Question: The title explains a-lot of the issue. I am an unable to get the text to overlay the image. I wish to have the text in the centre of image inside the div I've put it in.
CSS:
'''
@charset "UTF-8";
#main-page-content {
max-width:960px;
margin:auto;
max-height: 500px;
position: relative;
}
#bitcoin-price-space {
width: 960px;
padding-top:20px;
height: 40px;
margin:auto;
}
.bitcoin-price-content {
position: relative;
width: 100%; /* for IE 6 */
}
h2 {
position: absolute;
top: 0px;
right: 100;
width: 100%;
}
'''
HTML (Sorry about how this is formatted):
'''
<div id="bitcoin-price-space">
</div>
<div id="main-page-content">
<table align="center" width="960px" border="0">
<tbody>
<tr>
<div class="bitcoin-price-content"> <td align="center">
<img src="data/design/images/buy-bitcoins.png" width="80%" height="275" align="center" onMouseOver="this.src='data/design/images/buy-bitcoins-hover.png'"
onMouseOut="this.src='data/design/images/buy-bitcoins.png'"alt=""/></td>
<h2 align="right">Test</h2>
</div>
<td background=align="center"><img src="data/design/images/sell-bitcoins.png" width="80%" height="275" align="center" onMouseOver="this.src='data/design/images/sell-bitcoins-hover.png'" onMouseOut="this.src='data/design/images/sell-bitcoins.png'" alt="" id="bitcoin-sell-image"/></td>
</tr>
</tbody>
</table>
</div>
'''
Result of the above code:

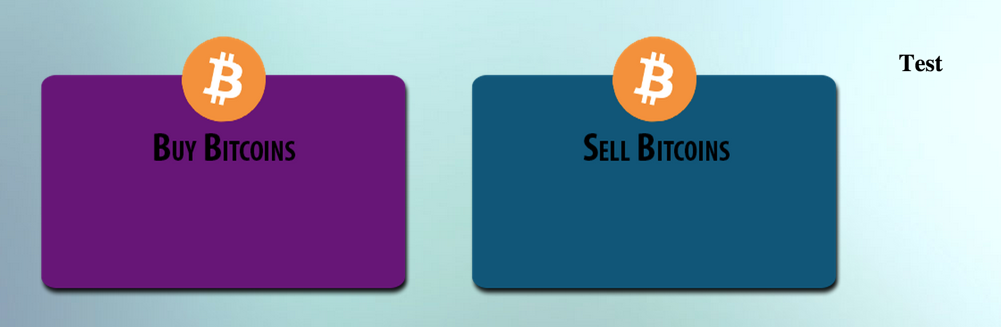
Answer: No tables, only 1 image the rest is CSS version. The hover effect is also handled by CSS. It isn't exactly what you started with but should give you something to think about.
'''
.bitcoin-transaction
{
width:900px;
padding:0 30px;
}
.bitcoin-transaction>div
{
height:310px; /*Height + Margin*/
width:384px; /*0.8 * 960 / 2 */
margin-left:auto;
margin-right:auto;
margin-top:35px;
border:solid 2px #000;
border-radius: 10px;
box-sizing: border-box;
float:left;
text-align:center;
-webkit-box-shadow: 10px 10px 13px -7px rgba(34,34,34,1);
-moz-box-shadow: 10px 10px 13px -7px rgba(34,34,34,1);
box-shadow: 10px 10px 13px -7px rgba(34,34,34,1);
position:relative;
padding-top:32px;
}
.bitcoin-transaction>div:hover
{
-webkit-box-shadow: 7px 7px 10px -5px rgba(34,34,34,1);
-moz-box-shadow: 7px 7px 10px -5px rgba(34,34,34,1);
box-shadow: 7px 7px 10px -5px rgba(34,34,34,1);
}
.bitcoin-transaction .sell
{
float:left;
background-color:#F00;
}
.bitcoin-transaction .sell:hover
{
background-color:#F33;
}
.bitcoin-transaction .buy
{
float:right;
background-color:#0F0;
}
.bitcoin-transaction .buy:hover
{
background-color:#3F3;
}
.bitcoin-transaction>div:hover:before
{
transform:rotate(15deg);
}
.bitcoin-transaction>div:before /*bitcoin logo*/
{
transform:rotate(30deg);
transition: all 0.5s ease-out;
position:absolute;
top:-32px;
left:160px;
height:64px;
width:64px;
content: url("data:image/png;base64,iVBORw0KGgoAAAANSUhEUgAAAEAAAABACAYAAACqaXHeAAAAGXRFWHRTb2Z0d2FyZQBBZG9iZSBJbWFnZVJlYWR5ccllPAAAAyFpVFh0WE1MOmNvbS5hZG9iZS54bXAAAAAAADw/eHBhY2tldCBiZWdpbj0i77u/IiBpZD0iVzVNME1wQ2VoaUh6cmVTek5UY3prYzlkIj8+IDx4OnhtcG1ldGEgeG1sbnM6eD0iYWRvYmU6bnM6bWV0YS8iIHg6eG1wdGs9IkFkb2JlIFhNUCBDb3JlIDUuNS1jMDE0IDc5LjE1MTQ4MSwgMjAxMy8wMy8xMy0xMjowOToxNSAgICAgICAgIj4gPHJkZjpSREYgeG1sbnM6cmRmPSJodHRwOi8vd3d3LnczLm9yZy8xOTk5LzAyLzIyLXJkZi1zeW50YXgtbnMjIj4gPHJkZjpEZXNjcmlwdGlvbiByZGY6YWJvdXQ9IiIgeG1sbnM6eG1wPSJodHRwOi8vbnMuYWRvYmUuY29tL3hhcC8xLjAvIiB4bWxuczp4bXBNTT0iaHR0cDovL25zLmFkb2JlLmNvbS94YXAvMS4wL21tLyIgeG1sbnM6c3RSZWY9Imh0dHA6Ly9ucy5hZG9iZS5jb20veGFwLzEuMC9zVHlwZS9SZXNvdXJjZVJlZiMiIHhtcDpDcmVhdG9yVG9vbD0iQWRvYmUgUGhvdG9zaG9wIENDIChXaW5kb3dzKSIgeG1wTU06SW5zdGFuY2VJRD0ieG1wLmlpZDoyMEY4RjU4RjU1RTMxMUUzQTQyQkJGQjhCRDQ4MUU2QSIgeG1wTU06RG9jdW1lbnRJRD0ieG1wLmRpZDoyMEY4RjU5MDU1RTMxMUUzQTQyQkJGQjhCRDQ4MUU2QSI+IDx4bXBNTTpEZXJpdmVkRnJvbSBzdFJlZjppbnN0YW5jZUlEPSJ4bXAuaWlkOjIwRjhGNThENTVFMzExRTNBNDJCQkZCOEJENDgxRTZBIiBzdFJlZjpkb2N1bWVudElEPSJ4bXAuZGlkOjIwRjhGNThFNTVFMzExRTNBNDJCQkZCOEJENDgxRTZBIi8+IDwvcmRmOkRlc2NyaXB0aW9uPiA8L3JkZjpSREY+IDwveDp4bXBtZXRhPiA8P3hwYWNrZXQgZW5kPSJyIj8+97FYDgAAI0hJREFUeNrEe2mwJWd53tN9+uzr3de5986+axZJI2lGAiHEDLKBYGxjEicEUziplPmRpFwhJLGDUw6xYxeuAhsb2VUB2WaVsQ1CERIWQpbQCJgZaXbNcme7+3L2fenO875fn1kkgR0QyYXWndvndPf3vcvzPs/7fW194WNr8cN+bNtCo9HSAxbQbLb1vOt68DwP4VAQbbeDoOOg3e6g03H5mYtIOKT/bnXasCxrh+d27rHlN7ABnruGVw/yazELnnzOe/EfwIrrecv89yX+dcqzrJfC4dALTiCwGpLntFr6TF4g/9cxyE80EtJx8n4oV5qoN1s6nqXVEhzHxobJAf4d0PG83o+DN+xHp6MDazSbB/nXexzbegsHsQkeR6yzlAnYsHk4AQd2IEAr8xp+5rY7Kbfjrut0Ond1eA8ZcL1Wq7TanReCQed/RyLhr0bD4cueOqDzho36JzaAeFAm3+60Bzqd9gdDocC/CAUD2z26hL4CB45kMol4PIZYLIpoNAp6lp6LwInF4IbDjCIXzVoN1UIB1VwB5XIJpUIJhWIp3mi2Hmy13QfLpcrvl8vVr0Qj4T9LJuJPdSyXRur8fzSAZX61Wu2I2+n8ejQc+Ag8OyETj4ajGBjox0B/D/p6e5BOZxBPxOFw0hCvMwIYl4D8HY6YG7WZXvU647iMeqWCPI2xvLyCleVlHqvI5vJWtdF8b4NHrVb/Lg3732mIxx2G+08SEc6PO3vJedtqfTgeC38Ebmdc7DE41I+hoWGMjgxjeKgPgWiY8cpP2q6GuqaCWE7SscrJcqKeR9wQT8ocJL5tsUsQw6kxDE+Mo12rqiGWFlewOL+A2dk5FCv1/Uyzbywu1Z/o68v8bjoVf6bV6kiW/XQNIMMX7Gm1W5vi0fCXYtHQ7mazgUxPEls3r8faqUlEMr3QGTaqcOs1XhSELd52gvR+2ESAAhiPOgG2VTcGEEPRSBIcXpufMSUkuwL8/sjoKEam1qNTqeLS5cu48MormJ2fF9B7+8LiyttLpcofjYwMfJhYQRBs/l8ZIPAL9/f8yPwWMJLD4uCa9Hq73X5/Jh1/MhIKjNJ52LJlA/YfuBOj69bQix7a9QYC4u1QCBYnbdmcfIiTdnxbt1lROGn5LVXCdduKFZbl6QH9bevkFVh5ym0xPRpNOMSL3jVrMDU2qpBbq5YQ4qTLldq+XL54MBgMPW3bTl4urdSaWh16M3GOxzYV5MeNAEFtLXPt9u/19SR/XTyWiCWw787bMbp+El6jgUq2ClYdhINBk9cEOtAYEO96th/fLZmNWMFMlE8P2kEDJ8QOrQYetFp4nkzeZgQ4vC8rh0ZGA95qjYYI4fYDd2N0dARHjxxlRbGQLVT2Lywun0qmUr+USsQfs6w3KAVk8s1Wk0Nqf5qe/zedTgtjwyN40733IpxKoF1gHnMAoVAYAQl9LW28rczO4eTtgMn5WgMt5nNFQK5R11OWjwkWv+MEbHozhGA0xmyJ8jZBQgY/o0VsmY1tuIfnddCo8Xrix8jEJA4OjeLIiy/ilVfOivFjSyvFr/NLv2JZgc8ao/+YBhAviPUb9Fi73fxSMhl9r4TdbTt2Ys/tezmpNlrlAoJhyWv/NhyculPyXaKmXEV+JYd8No9apcYobujhEvEj0SCCNFaLExRjOE4IIR5OMAwnFEWCVaOnfwCRviF+yGfUKyZ1wChwhVa00SjXEe5J4+53vgsZOuXoiy/QEQHMLeb/V7UZmEolYx+z/oFQ+KEGCHJSNXqtXK1+OZ2O/aJYfx8nvmXPHgUoyd1grFvWAsrQEIro77qg9vwi8qtZlMo1RlBba7aUSFtCnxETdIOaoy1JLRqBwIqmJVjT5i0bqFerqJcriOXzSAxOIN4zBCtE45WymlFBpkGQ1UKdTItsOfg2RDMpvPDUtxSzrs0V/2uL7DFgBz4m6dPpXK/crwLBN/X4N7lxWMroXBRLld+Jx6P/Smjo3l07sH3fHTp5mbRFgqOhLteQaiKVhFep4+qp85g+e5Fez8H12WGTZTCXy2N1ZYXkpohKVapDiBVAzhf0fK5QRJUGDwYjLINR5Q5RpkOjVER+YRZevcTJyKRTmh5OmM8WBzD1NCSkGm3ajBQjcmlmhrjRwWquej8tPt+Tih9pd0yZfNVUmaWu+5paF2D4lsrV/bF49CMu83/Hlk24TSbPCSrARfyHcsBat4j4uYvXcPHkeWQZ7sl0DNF4nNqhxQiqYW5uDtv2HcTozn3CnFBauIbnn/givVzEXQ/+PMZ43hUgXZnHie8+wXQIqgEcEirXDiMepEtaJSyeP4Zk7xh6NmwB0lHeq2LG0WbpY0UBo2Xinvuxl0Z+4VvfwshAB1euZT9D9vh3fZnYxUq1odXsFoxrMR+vHxKq9BYnnwk4gSc8huWG9VPYd/BBE+YSS5LvAmxCXBgJHg104fvHcez5I7yugjDJj9hUNEGT96xzYisrWfQOT2J880GM73gQU1t2E7WLmJsvoofhPbrxbTz/ANas38EIqajRGhxLpdKAML3e/j6k+kaRyvShXpjD6rmjQr0ZdSPGGVJ5JBJkjK0atj54CNv27mEJTGCwN4iLlxeertbbwRhxRwBVynT3sC3c+J/NCWquet7XWNKS/QN9uPehQ3wAS5qoKanl9KAwOBUxJDo/OHwUZxj2Nj8LhhxldmJIMaj8SD5KClRKBf61wOsXyPOzVJhEc7lVucjzi8S2RZSLOYJkyxys+4IPMglbqkMkhszIGIbWbYTdqSP74nfQIh4gPCySkAaQ8htUviCGuPsd78TY1AQGeuMkl97ElZmlRx1yhlBQSuuNw3Z4Qg/OOMQJuF7nfRQt91k0xj377wWSxIhSxXhekoZlUOiqS8Fy9PAxLC5mkUjGYYDG1HfWLrREOl+vQu7r1pnXExeSkuIE4R29ZJjBvl6TdhROICbYmR5k1m9QY2dfeBqtIo0aHDC8QwBZyAhTAMkE7nrgzUzHJMaGYljN1t51dTb3DkcqT8vcX+l8mx6SQwhIuVZjZXIe7lBcrNu8Db3bWe6KkufC6W2TbwHh8h0c/8FxLC6tarmSAiCIW2EKFItlFBjeEvZylEpl6pu2r9xsrRIeH1Zj9BDojdHkvG3OVxn+TEG9X4QKUkuq4g5zPuRoGlo0RHpqikWH2PPiM2hXVzmuXpOaYkjxRjaL9OYNuO2u26k+ySDTNuYXc5+r1Ns21aqyXDmckCC4Nj9sie73O8FQUijnnv3307J8qFUxKO+2TY4FPUwffQnXri3QyHHFeTUexU0+X9CGhFBmKXkdcvoGAYq4KBT6hgEYEZWKx3yHeqE7aKk883OsCKwKnWYdNic8TtKT6e+n86MsfQFzDzrCplHS4+PITk8jf/Qw+u89yHHSYM2SskoFRRKuTTu34ezLp/icFi5cKfcurhTfPz6c/myd+adG+OxHxzX4JG+DoeBlapLJPQfux66Hfg5YWVJ+rzMUycmyU7x4FqeP/EAhQbwnk1lZWkB8YBJ7D72P5arOiGr5PN7zla6L/sFBxNO9OvgWvb8wd00V8OCwf553apIpTp8/Q45f4b2byK0uYHXhimbftp27MD45zoiLKPXV8ZBSt0ol5KcvIzyxFqntrFSsLCwvHBwd57JqZZI4/dSzeO7p57C4UkC57l3dMDU6KZki6eZI+Isl6KH3hKKRyVRPL7bfcbfh7LYJTUV81l+3lMcMH5ZI9WgO1umdakVCuYkEo2Vw0x3+g29iHSrpTF661bKWzVAkgonb7zbf6Z7nH2GG+dY3HzJeFtyolDF/dRovHX4az5DgbLttO7bt2KYCR8JYjBbkNQkatzB9gdS8B+FRirJaCTpoYaasQpt2bsH5s+cVmJenixPFcv19k6PpL1YpmByj+DoEwOC/lzCd2LQNzsAEUFgyIS9eDKguxdJF3qTRRowAI55MpELML9b8REq9TEQydFXUW9sovVv4lwKpp+lh5bM+FnqK8hL+roTt8vyN8yKFWfNHtt6Bl7/5ZTz52CNq3B07tmKgP2W6URxehKlYZ4qULp5DWOS4uLfRMWMnLjnDQ1i7aQPmZxaQilM45YofGeyNf1HElx0Ni9rCWDAUPhCJJ7B24xZjfZVlnskneqy1soDs3CxCVIGq1OhJXo4Q634fkVoal61Cnvyf4khim5Fkx5ImF28Bf05eQE2MSKIDljck0rAHxniMaG7rMy3DRt3cCpCbxa5Dv4y7D/wMjn7v+9oYEUFkxteBVKxYTw+fXUJl9qrpNsk9lO7ZCuATBM1UOsXoiUgfYXeuUN8kMtnpmA7v+yQKhkfH0TdG71cL/sXedYDKz8/R+y1EKVSgBNfW70hhGBgaIe0s4PHP/QHyrAJV4kCEk3/nP/0g+sbXkiIXbzCv3hEceepv8K2vf5P5T9rLCYugSmYGMLxmLW67817YfQNwBX8CRmO4RGe7uoD7Dr0HZ058H+fPnMXoYC+vdcwAXOFCFFPRKKqkzbG+jOlDdCtMqYrM4BBGx0awQp0i4y5Wau/v743+F1voasB2fl7ArG+QpCKeNDq+20Agw/KYp4WFBQ40ogGtodc9eCbKNOihdVMRG71xBwFS1MNPfw/nTx6DFcu8SmUlcO3SBbzwzGksTJ9CefECVi6fxMt//xge//NP4lP/7d8yT8+rEa6PQSoHvUvayFDegZmrV0msiBtSQSRS/eZoiFxBIrCxwrJIZWmwBKoTJIpHRkc0rRIMOuqR97ZZpRyGWSoUDu7z+EGmt+8mmWDyi0nOsLpG6VlBiCliuje+EewbBCaRSCLmfz48Mk4F2FJRw6e/ivC0iB0prN9IZN+xA+smhhmtNCIprTDGrz32DTz2+c/gA//xd4kNQZXOmjmWSjSkM/0KZg1GmcdnSPgrdvBzzoMTtDnWAiJD0ukKmAiRktVqoL+vB0mmXonAvZxrbSQYTgl3vYM3CURicfQO0Oqdpu9Z+MTCQyWX1QkLV+gSCMt0S3xOZ/lgb+sRj3OSiYTyeLxabPkMUOh7goPJMHeT8SgypN3lYhV7992FC5dmUZ+fQZRhi3b7luukRyiTclnX202iOP8W/WKTqwjVjRCTWkLV603TlBGhJABNFZthSezpzShBE15Qrbfusxllu4S/x5JJgkTahIvtly7h1yQkIkkD0uOTiYsRpEXFB9NuelBza1fnRmqYCgrrH+iwsspYrAyZfiI3UbzFcZQKOb2fk0heD239uqaDQ+m8oEY1q0Ed01BVOLY0YmKMb0+0iEhu5ecwEUCNEOAzejJpvVamSDK0h+LI2ipom+DkLUFmsbh86vCgNdvVisrOeCKq1hW0F8/asrKjEREwRrHMYashzOx/6Pw5GemNFqn8KsSbLH9fOnsRf//sczj+8knccd9BBPsH4DXqvpRg5aASdLOzOH3sBYyPURlyoqI8A1LFgrYSshYn2aAGqYmarFThr6H5zLCj/YsEr5NxS6FoNtvbGUH2pLS/YomE5jtNZy4UI3AyrUYFAU9aWCFRTqasyH09gxFSS6WSmPVC+Clia1q8fgiEUSoWcPYMK2HyGI2wTLwKUjPU6MEY3vOh/4A9D/wMPPIEZZJSq6U0hgbxxFc+ifzyDO7e+1btIdZIv1stUm56XBoeLkNduEyLwN4SINdU9jFNM8j0HbsG4DXDDsc4KIMWdmbC17ue22p8poAgrd95orc99bhjBa4vi5lx+gbgZyJ0JDdfT/V5FC479t6FD3w4hP7+hFkmY+VJ9QxgYv0WOP3U+NkFBTgVPky9VjCMb3zqo3j8q9/A/v0b1CglerjZ7KgjVONr9hGDHLPmqK30TrcF1MU0S9ckDZZIUHgJqQLxIEPDcQL+YA0J0dlKYEmsvjaCTdvUt2p3DcHmKGQAYaKxSOsuU7vl2sIyNu69Gxv3v91vk/t5Lr8rJbhLM34E+iWMUdcsFzFLHiIEL59dZrRNKCYErBt4rYu/QrLUJbZGBZr+got0BAxUa5fb8psibsuNOwyHjuev7erkhT/rmYCKDc80SPxDPg+YKFED8cbU/rYfBWJpTymtp8frdqWlssiK0c1s07Kus05dLr/ZYNQDcabAr338D3Hl5Rfx5Of/GCdPnEAsvJe44KlHXX84ikEyJvm74ws47+YO4I1HKTx4Xkiix/J8fk4O66/ctA2L8ju5HVmwcDumWSHI65oegjYVGKrS0fUXTvTuEgXStZXu72sW7KQhQQPUlpdRXV1GhUeZarKWXVVvWwPjpMRDmqcKXlLnJQ2pDCd33Ytf/a1PI94/hZePn0CZuOHyubJ2II6SiiBY0HZdP++tm9LQe1VGmqUnp9NxLYfKSsmETL5benQRsGWc7Rlw8SyfICnam7RxWHoExISKSql0YmSO0SDCrCiWLufcagC7bwzPfvEz+PIjX8bkVIbXBVWMifeSFDIDJFG77jyA9ftIiUsFoxQZNWJ0LE7DHprAu3/5w3jkk/8ZC0srLFRjpMT8XNt5Jg2ksSJlGQFZj2ybyDJLTow7YwxX08VuixosurKbg1pc2JJ63jLhLQaxde3fRZAXSV7LgGWy4mGZeEAqgxCebrOU8GoRoLoI/tr671BCl1EuVBEJ9pCYJNRTIq2LKzOYPv0SnvnGY3jw3T+Hd33g12BxDF6XDPH+3soc4pPrML5hJ6YvHKMQ6/NJq+0TMtMVCkhFE6hvGV7SJSZaLaRqdTRl6mSCWBKAkIUIbSiKhPUMcIiWDqXI1npTiPN3lGxRrSo3s+wbZUYGKBYOuEqgvG6yvW4ZbFP3RzA2ZmHzlq0YHx/VLSyVck2rR7lcxpXLl/DkX/01tmzdiU3kBF5XIquDBSccjIyvw4WXvwvR9CFGY8cydJm0TNvxA+IU27qRCnIQEKVXKd7vaHZZZYfhcilAq5WLFBsSBVIfWj54cEDBeAwRCWfX5JblNhVlhXNfb5Vb/vE6GyheC4QmjUKMoFQ6SQ/26z6ferpOtlrXbnCMhl5enMfZk0dpgEP+PqIbwkiwKp5Ka5irR23L71oxkmWcjGKJVM7WNHG7+4NInauMTol42ohRbOdkyfGU5Gq5VEJNjKBkxwcN8mhLev/MbV2QlBaYACLMZiiNoy7gdGfd1Qy2/SOpcFdTiCEl/4XVxanmREOkqSzj8bgvprzXZpI0cdrGk1q/uo5WYdjSbTnxaEwjWNLHk3GKf8hqc/m8grn4OBh0pm2WgpfkPpICudWsyRvPvTEx6ZzGEnwgc5GW65ZE1z+usyw/azQfzaYns5PrhxjBc01o6qAVxQ0wSVd4duaarg3s2HuPETM3h5FnSnQ+t6IOERFkdELH0GF6XfYjWdJBJpX23LYupIr6KjG9VrNZxTS5JBIOHicI2keJ8NVOpx3Lrq5g9PpDfCBkSIYoTOqyVY1GCIrHOABP8fSmMidWJbjVVlcxu7CMK9MXMTJ5m1lUubUOMjIbyOUauiYYi0Z0gUJ2mghFvnrpMuYWFvCmd/wzjG7frZT4VhohHeom5q5Ok55HlBLrNhuvc30hJk51SSrJ6K+ZyiXklobK5nPIFUq6LiCZFIs4LzpkbY1ms/kcmdHBovSvhUPDJxFChigjA8xVhznXylGp0ZK6A8Sy/Y0MnuKD5NYSI2g5V8KVq9dIwiz0D435Hrz5x9W9BNJSW1xeYSi6fsoQvpwQRjfuwn3v/hVMkS2CBtHw7eKL1DnyhPL0GVx65TjWT40rBJnUNKU6GAoglaQB6mVNByl2ItElHRYXl2joJmoNEqhgoJ6IhQ87ttZY71F64eDiwjwa8wsID1CeSlXQcmiUVCiZRonkRcmOY2l5FJIg2qjFm168cA7x4a3Y+ua3Y11+RStGLJWhglu5wVflbqvz2P+Wt2P3nfeZzq1yCooUlq1oLAmrp9dEFa9zXzV5e4jx2Wngc3/yexTGbQwO9GmTRFLI0m1FNSrFYUQSETQrNbQ9Q+kjvHeV0XZ1Zk5vJfuzUunI47FosOHI2Chvv8Ly8rAsYV++fBmbR4d8FuaPulhEmOBUZTVoViokOUltjAr3t/k9aY0LKdm2oQ+JoXFtdCg01CqvUwWbHGASkcFB06hQBupHnHhydekmsuYvgkgaDaxDu7yEz/6Pj2Dm4hns27cXNsM+YKSp7kEQATYy2K/3FeD3fAogK0tzC+c14upaBoF0IvwFwShR/UTNUL5SqT5GRH7HpctXsHnnTq0GLd0a41IO83CjiJGi5i+eR6AVNptCZAcc/1OTaGEtjkkTo1ai4qv6DQ9Lq4iCtA+eyuqY77Yvsq6fv74916SDtoyEd9hE804Vp777OB7/8z9GnkRo9+6d1ALEJIZ1nUaTXSH1ehUT42N0TpyKvmEqjPQJeR+PTrt8bVZLZrGk368N9iX+VhojIofVcnzw7/OidywSgK5cmCbv3onm0pLW+bZUAkZHuK8HETKv2soqopme643jdquOVKoX6f5R3SVidRdUuh0iWssq5VXYaJmkvIX2H62bztvG0+mM8o8a83/x3BmC4nmcP3UMl0/+gM9I4va9e1jigog4pktUJ0iXSk1eFsfYmiHtIEt10jIrjmO0zpw7j6uz82b9kuE/NBD/HO/R0oURLfe0DGvnd0hEXmZc7Tpx8jjGJieYlxFatq7b19oiI4tlJIdHKU/LqJM3hJgWASknrN/JegdHv/1X2nCUawRpZblNSlshX8VbDhEbbt+vPcf83DU89vAfEONcHHrXIazbu19XovKzV/HVP/wdzr/CrzVQKWTRZERJSu3YuR2pRBwh2V4TMCkjkSPLcy2Of+26CQRZ/+sVs+anTS1p4TdaeOXitGz1Qb5YZ8WxMNAb+3i90dZy6HTxSXZYNyz8Bu36NYmCU8dfxq577lblZkq2SzJUJe20kV4zidXz59DkTcMkHMLqMqkoStKuXl5FmaQpmy3SEA3dDnP+XBXbdm7D+v2HOPCaaoHvfPNZLBKTdt++FevvkfNVVMslHHnuRWTSFqYmpzC1ZSPCJGHUgxyfTf1vdK+Ao3B/Ma7sY9q+bSMGJ8bQqTRZBUL+blRpo/Vi7swZXLh8VcdC/zFSYn8RiwSvlSRNbt4kJewoGo1+vVgqXw5HQlOvnD2LDRvWK+UUlqhwT7PWywTEZIpGWIMcAVOsHYxGkSD52LhpE7ZsIUkplLFCA8hW+tVsjuh+SlvhssNLBJbQ1LXr+9GTWaF3U6Z1zuoiynJq3RB6qDvGRobQy/IrJazJMNdNlCLFYbpOMsEqleJGjnHdjq0KfIGg6WoJ1bU5njaZ7ZETJ5RcFYoN7Y+ODqZ+OxxybuFu18FIsICR8M+Fj4soefml47r/R3Zjdmm8AIekgBNNIjMxqSpS9vPKmBKxCHl8RPf49PX2ciJpJOMJ3SFuWzeksXRmdIeG3d1tftO2tYCjwKWHEyZRipGzRxmBDnFWwJf3soO6ILt23XpsufMO9aPbkeYMAc8j6Mq2ulAcx469xNI3SwpQR47e7+9NfGGoP/6K0HiJKNkUcouCkWZHMhF/nhN9RML+3LlzuHjiJEK9/dfXBOCvAUirPBRPoYeDkKaI/C1G0KWxhuz2CijPDxijGnHCAQozDNCgcl5YXUC30AYV9XWvIBmnqMVwJK4TlzyO0ojBUIwgGaXjbeZ5Axu3bse2u0mVXbJSWSYUZkDy1eJhpQZw5fQZnDh9SonPUlYos93eMNH3Id366zdw5XBu3jRlZKwnRviX+ULxrkA0uvnw4cM6gFGGWo082rVuiBlZgIgmM3A27UBlcQYrxI5yy+waFQIl95amp4ibgG6oqmmtlxBNMfRt19Rur1PT9Qhhc70SOSRDqVQPy2pcwz0MecGihiwVYigax/o7DmBo7aS/hslCHE5oqRZGag8MI3vpAp4//BzpSxGruQpoL9y2eeBnk4kQCWvTMNku1fj8b655TcNTvEdwGStX6jMiLMSDD73zXehZM4Ym9YJnmz3/0nygHxFIpHUPzwo5wgqBUJbuwxwos5KhSt7PqGgTQzrSrJTXaPiQFuu2TC5JtiifSZ5LSojKyLB0JRMpVtSoAl67uKQ01xnaiNHb9iKUJtmpLpnNEF0iJejQP4zW6gL5wp/gEpkp8Qxzq8Ca0fRv79g49BuygVpL5M3K5Bff0nt9UcPyaalRSuESw+dKvdl6t3hvfnYG69avQ3h4CIF6UzcrygqO3V3+YmjGSFWTTBfpyDaKWd3mEmDIR6OypE412agy2F2KkLC+V9DXN8CyZpO4lBkdDUSJN319g/pmiSB+q8x71AoI9wyhf/dbMbjjQQQiSdkLbkSWSF7dP8QjvQlNt4ynv/CnmD57SvcmLeZkzTJ89LbNw+/THalt9zVNGn+7vPW6RywefUnAkBffLyg8Q5EzNkEjrJmCRUahUkEoYcBXfM0OHHouMThOokTccCIa7m6zpvuC40yltCzBkTGGBFx5LsoUEb4h2j/Ow5YUobeloRofHkfPtv3o2/kAtciUcHJTSbRjHTJrf/LswBRL61V8+5FPYPr4MZW9SznRKfbinq2j+1j26vLClzjXtqxbjh+5WVocG4uGfyubL4b55Y96Xg5PPvoo9j3wEMa37wFkyVryV/YI63q8dJHa2vaKZChK+teQFkujJYcGvyvvBbkiUaVLo31s0y+QZfdAJKXgF6QgCmf6dJN0MDlkJgpCuMfJd/yGg+2HvNBkpLE6+yKe+8qncOXsadnpppOnY2bu3D5yIJUM56v11mt2iP6jtst7/rIXNft/Yu7OFArFP+owlJ79+qPYRsKz+2d/id+SDU5Zs57QpnfKdbNJSTdTCvAHERseQ0zLTFvbU9IMMTvlbWM4WxZRgrAEPGXXiG7NoZGaqyYYBRwEfV37Rsc61KepcOrZP8PxZ76K+aszpLlE/IJgWPDkrq0j96XiobzuBvtJX5kRkpROJj5dqzfy2Xz+L9Pk5Ce/9zSW81nseuD9GBw5wIHm+eSruo1Oem9GjvlGqTZv1QXBoCEzEsqBwHXmRqppjNf9rr8+SR5+g7ZEJWUjWL12BMf/7lFMUyNIvufKTa310Wj48NrxzFtZ56vC9QOO/ca8MyR6IZVMfD4cCp5YXs3/ZbTZ2ume/gGys9NYt/sQth94iJgxwhHIlpSSWWSxOjc6sl1s6fi9xG7/rNs9tgI3SWDbf4FKIqRtjBSXnSZJluKruHDk2zh9+AmWxQXatoXlbAMlBl46HXt4ciT9r+WOdYa9bqF5I1+aEiCJRiIn1owN37a4tPqni4vLH0qRZp7OPYKF889jYvNdpLLbqAp7zSZLWWkWr7b9bbO2P1ldYrvJAJa/3Ob3INUIwuYImgjEFVPKS1dx6dQRXH7pBcxfuaA9Q1lWz8oW5IDVmBrv+WAmFfl8u2XePwg6gZ/CW2Py+ixZn3D2yTUjv0rW9xfZbOHfFUudf1IqncTypXOYZgUYmtyIvsEBDAwOope/mT8GuLXpIdvbPdxgVNJaD5pq4nRTwtZ3CHNXySsW5pBbmsXsuRM6cZmc1HNhd3KLVDr+aWr7/5mMB68IyfF8KfxTe2/Q8reviQcy6dR3ejOZ76xkcweXllZ/s1iuHihW61hZvKalTTZdZPoH0MN6n8qkEU/KPqIY2aF5J8hSNW6bHeXSqyMfKBcLJDAFFLKrWJ2/xskvqApt8jtFAmyuZNq1lO9fGhlMfbwnGT7ebFEV1ts//fcGX/0jRpBaOjjQ+2Qmk3pycTn/tmw2/6FisfoL0UjIFnASeqxSVni+cvyI9v9s7RSZVSRZG2xRsNRZwhoEwSalq5wT8JX+QqHY0erqOFYllY59JRmPPEy2+YI0RmRHSLvjqc7/f/7ucPeRoh6FYg70Z56iLH5qJVuaqlQq76nmKg9RYO2n8ouFVBAFfBXob7TyFzR0jUG3yXu62bpWl8NUO066HAyHn+9Nhf62LxN7NB4JLguryxdrCPF3wLZ+kim8cW+PS+7p1hTSYLK7y1R1n6B0/kSj3uxn+dzfarf31iut7fTsOCcsLyol5E17WU2XIJB3rWiRMul41nHCs+lM6BQ1CL0c+n4kHMh2CJzy/qDxuPuGvT3+fwQYAAGTIyw1V6kAAAAAAElFTkSuQmCC");
}
'''
'''
<div id="main-page-content">
<div class="bitcoin-transaction">
<div class="sell">
<h2>Sell Bitcoins</h2>
<h3>Test</h3>
</div>
<div class="buy">
<h2>Buy Bitcoins</h2>
<h3>Test</h3>
</div>
</div>
</div>
'''